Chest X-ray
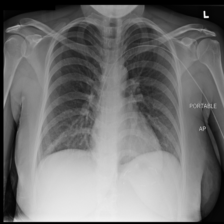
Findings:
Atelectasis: negative
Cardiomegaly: negative
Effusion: negative
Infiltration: positive
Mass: negative
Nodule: negative
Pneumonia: negative
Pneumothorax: negative
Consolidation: negative
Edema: negative
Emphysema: negative
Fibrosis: negative
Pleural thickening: negative
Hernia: negative